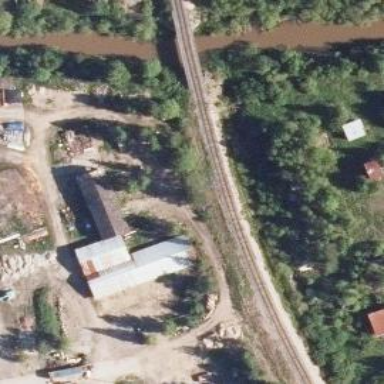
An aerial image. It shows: Railway with one track classified as B1.